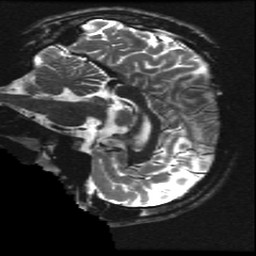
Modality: T2w
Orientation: sagittal
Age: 16
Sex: male
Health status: ill
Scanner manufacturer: ge
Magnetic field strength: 3 T
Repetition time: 7.5 s
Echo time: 0.1015 s